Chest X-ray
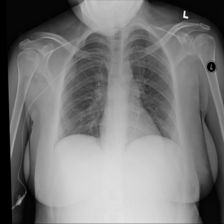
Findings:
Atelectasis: negative
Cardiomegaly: negative
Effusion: negative
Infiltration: positive
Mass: negative
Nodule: negative
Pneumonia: negative
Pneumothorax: negative
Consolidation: negative
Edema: negative
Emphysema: negative
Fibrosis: negative
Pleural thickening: negative
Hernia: negative